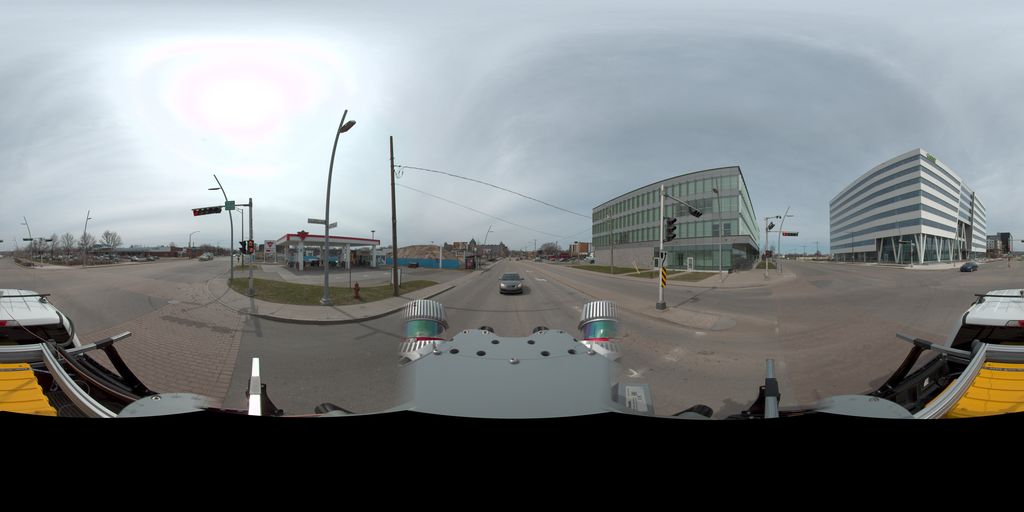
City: quebec_city